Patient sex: M
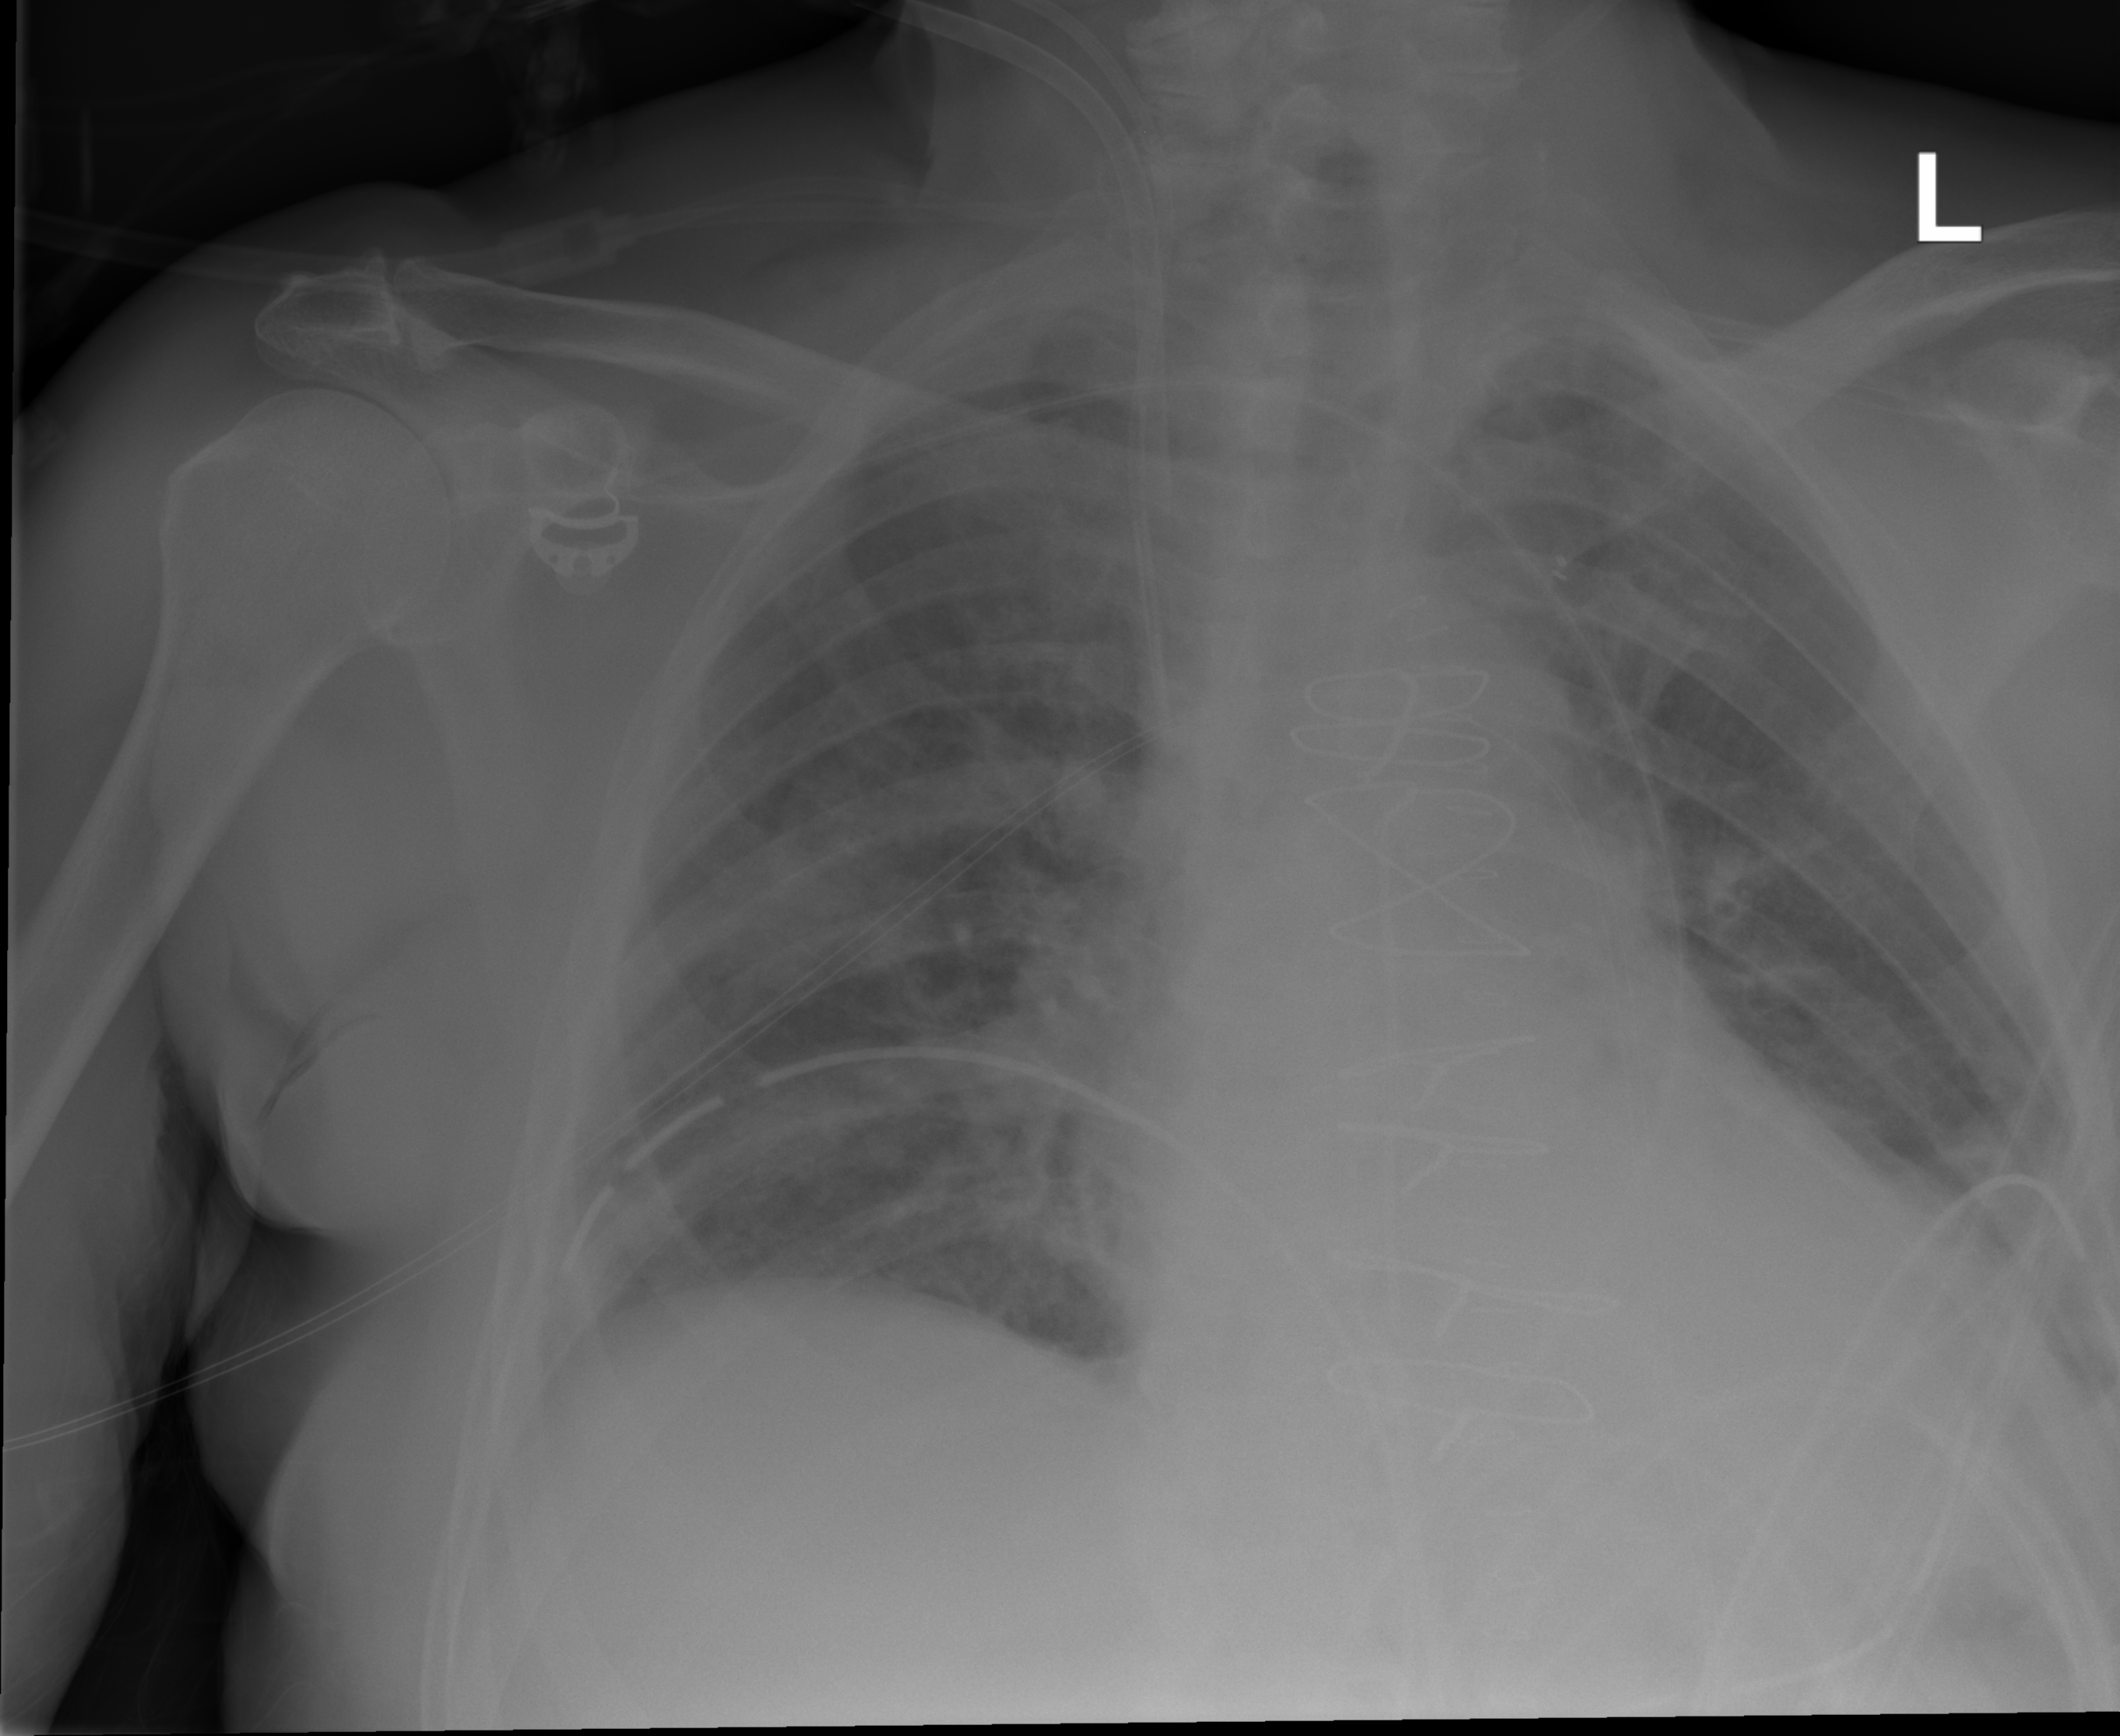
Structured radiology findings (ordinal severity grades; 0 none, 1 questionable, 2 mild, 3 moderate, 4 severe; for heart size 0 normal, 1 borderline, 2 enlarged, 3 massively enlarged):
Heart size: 1
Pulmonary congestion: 2
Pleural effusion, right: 0
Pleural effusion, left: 2
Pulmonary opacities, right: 0
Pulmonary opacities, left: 2
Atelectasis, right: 0
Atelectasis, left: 0